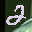
Label: 2